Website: ulta-beauty
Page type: customer-info-address
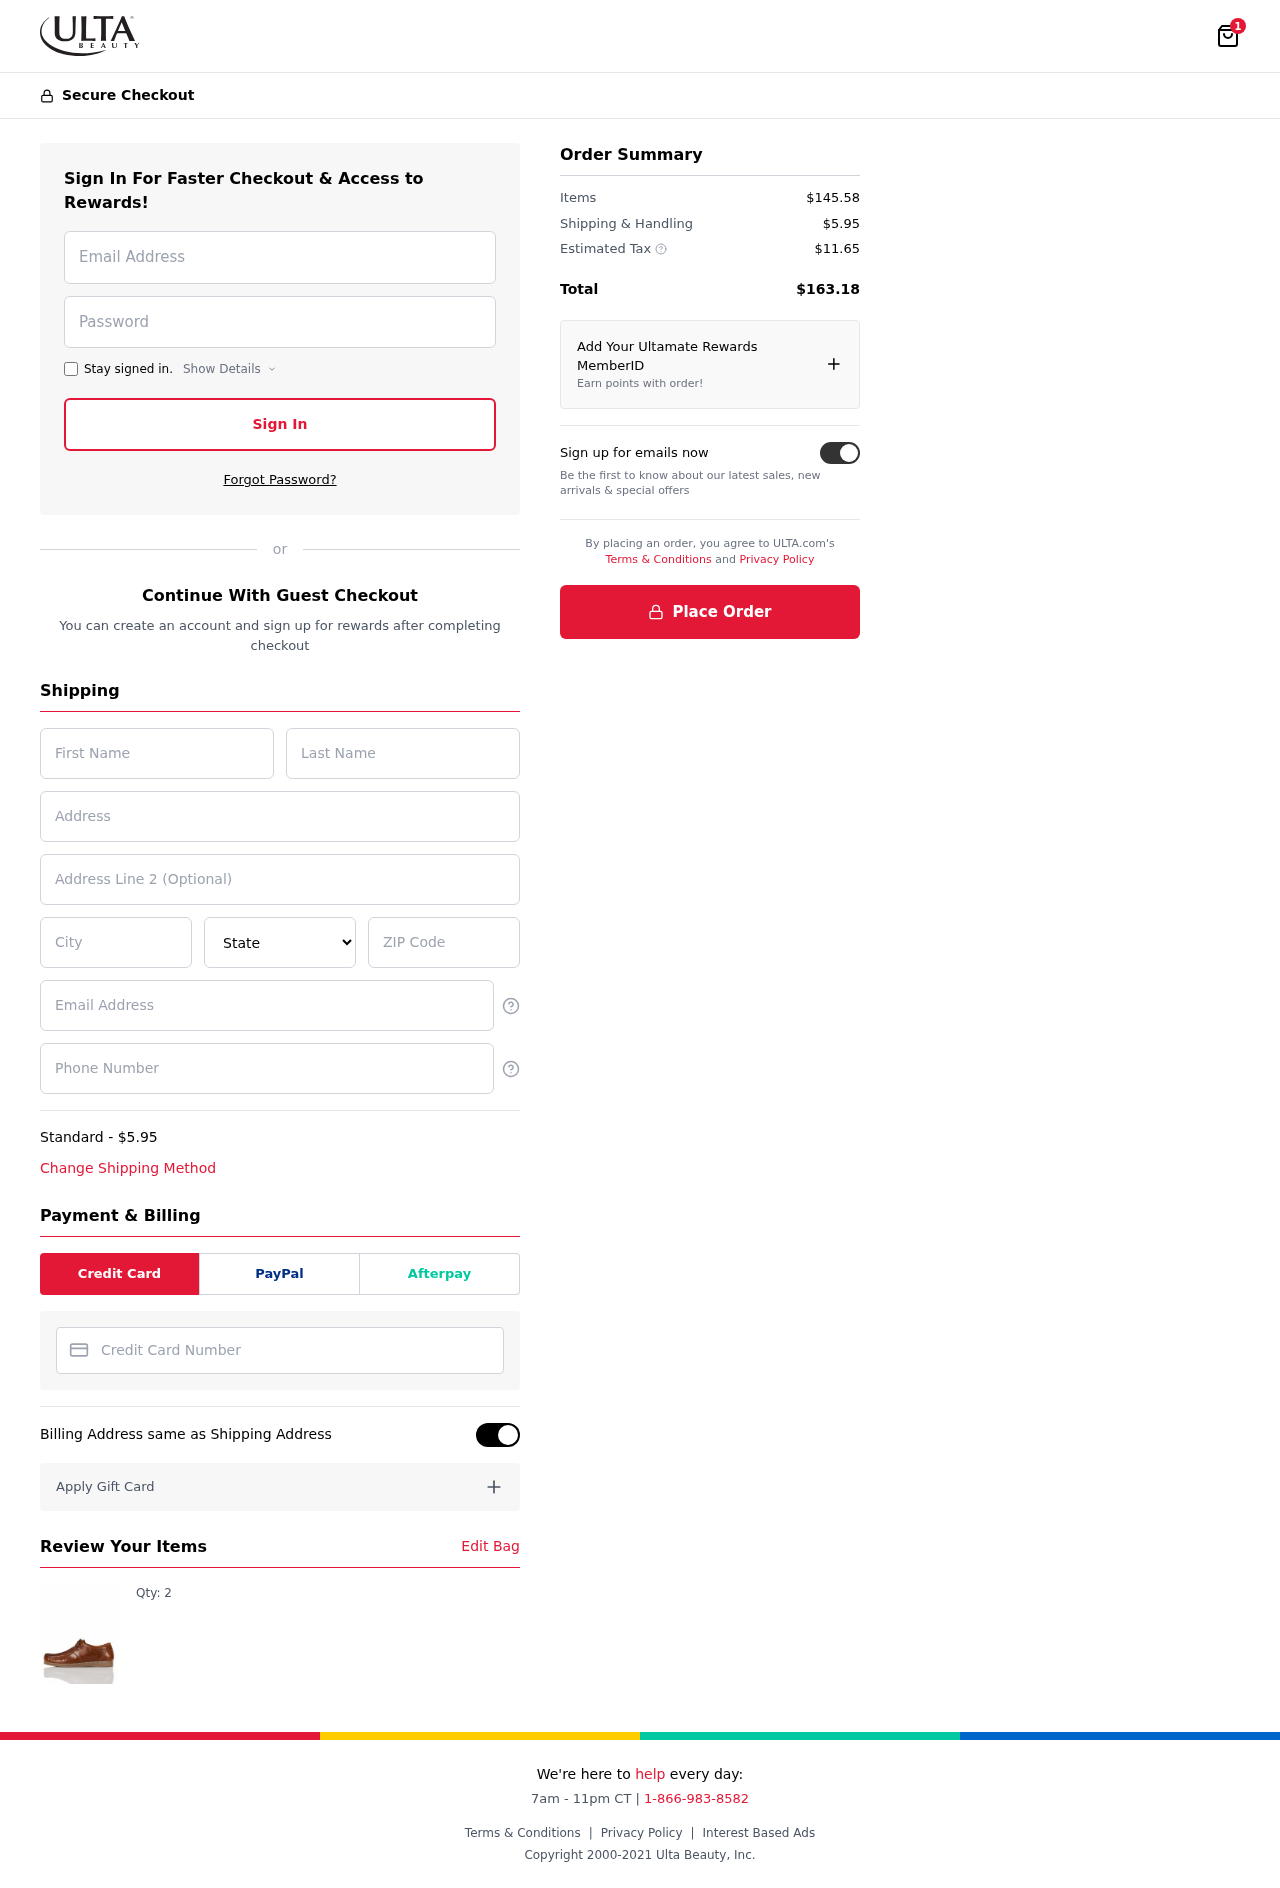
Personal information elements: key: PII_CARD_NUMBER
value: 4257 1099 8575 0364
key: PII_CITY
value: Port Marietown
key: PII_EMAIL
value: amberlyons@gmail.com
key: PII_FIRSTNAME
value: Amber
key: PII_LASTNAME
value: Lyons
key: PII_PHONE
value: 8613047567
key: PII_POSTCODE
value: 36192
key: PII_STATE
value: Montana
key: PII_STREET
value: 385 Jonathan Passage Apt. 099
Product elements: key: PRODUCT1_QUANTITY
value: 2
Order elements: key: ORDER_NUM_ITEMS
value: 1
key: ORDER_SHIPPING_COST
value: $5.95
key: ORDER_ITEMS_TOTAL
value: $145.58
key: ORDER_SHIPPING_COST2
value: $5.95
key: ORDER_TAX
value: $11.65
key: ORDER_TOTAL
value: $163.18